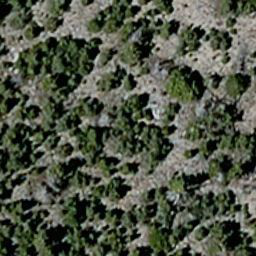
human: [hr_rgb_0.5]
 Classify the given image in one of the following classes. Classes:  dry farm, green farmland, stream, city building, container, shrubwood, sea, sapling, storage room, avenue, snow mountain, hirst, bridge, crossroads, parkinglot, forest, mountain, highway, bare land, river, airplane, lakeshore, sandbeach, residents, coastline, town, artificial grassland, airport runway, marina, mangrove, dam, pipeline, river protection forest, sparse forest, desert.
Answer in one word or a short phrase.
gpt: sparse forest